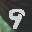
Label: 9